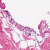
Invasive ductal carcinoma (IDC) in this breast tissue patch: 0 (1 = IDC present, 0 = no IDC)